Interaction volume radius: 10 \u00c5
Interaction volume height: 10 \u00c5
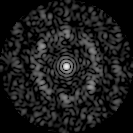
Disorder parameter: 0.7559